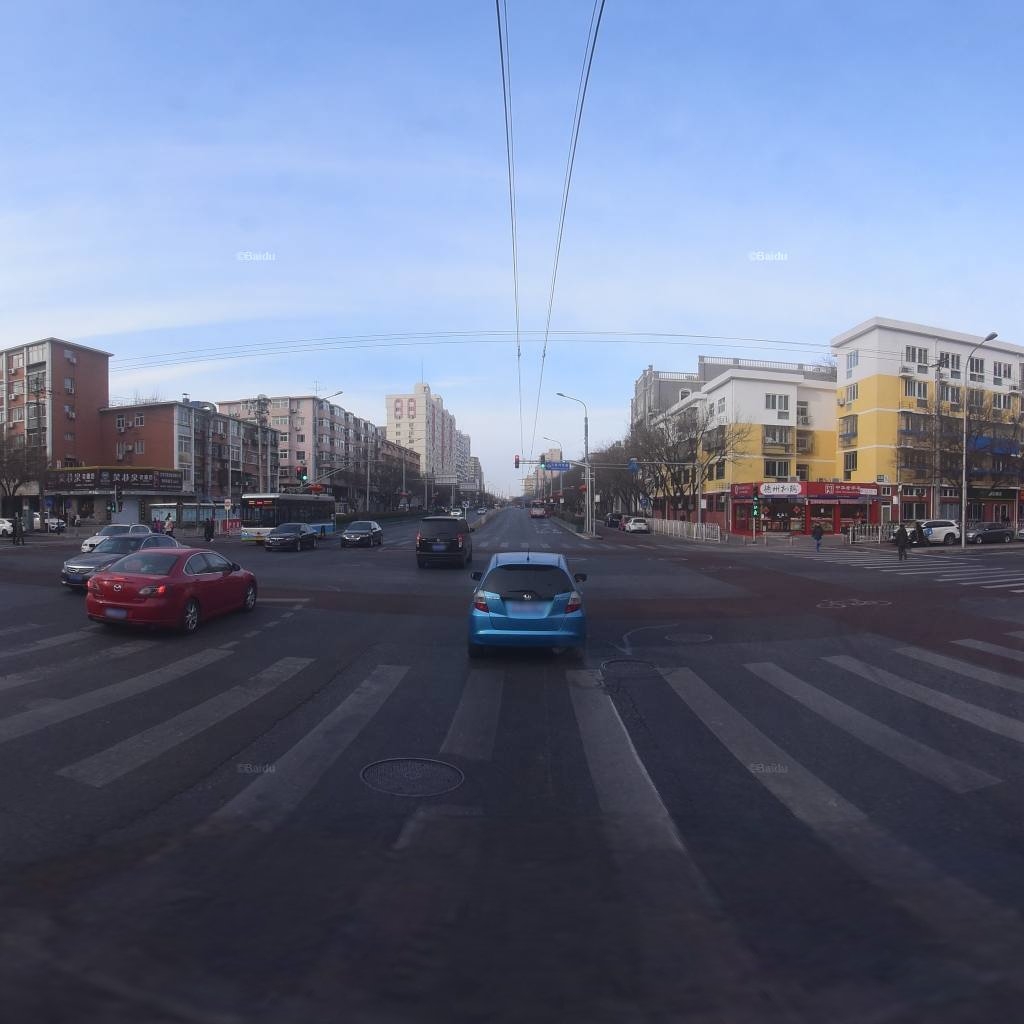
Region: Xicheng
Road damage annotations: longitudinal crack, longitudinal crack, manhole cover, manhole cover, manhole cover, transverse patch